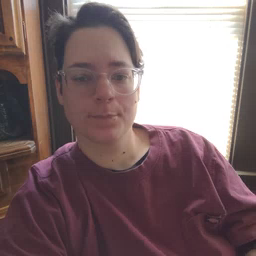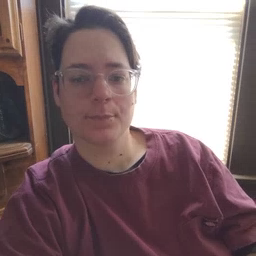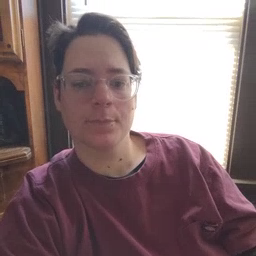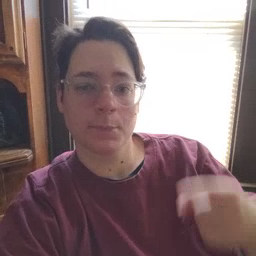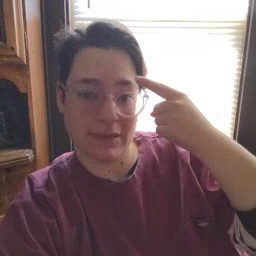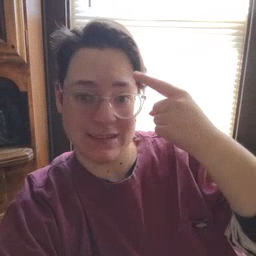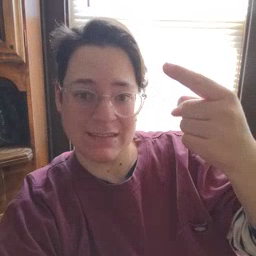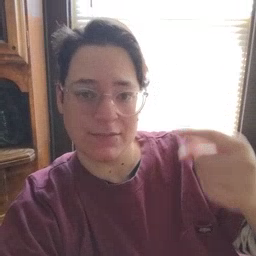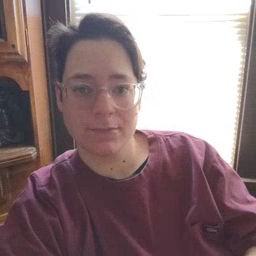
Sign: penny